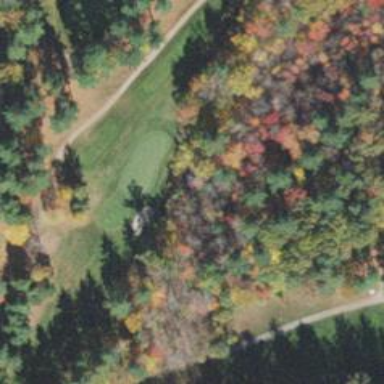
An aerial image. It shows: Golf hole.